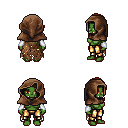
a pixel art fantasy rpg character, female body template, orc, green skin, brown tattered cape, gold greaves, brunette long hairstyle, cloth hood, white cloth bracers, four views (front, back, left, right), 2x2 character sprite sheet, small pixel art, hard edges, no anti-aliasing